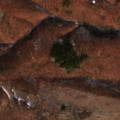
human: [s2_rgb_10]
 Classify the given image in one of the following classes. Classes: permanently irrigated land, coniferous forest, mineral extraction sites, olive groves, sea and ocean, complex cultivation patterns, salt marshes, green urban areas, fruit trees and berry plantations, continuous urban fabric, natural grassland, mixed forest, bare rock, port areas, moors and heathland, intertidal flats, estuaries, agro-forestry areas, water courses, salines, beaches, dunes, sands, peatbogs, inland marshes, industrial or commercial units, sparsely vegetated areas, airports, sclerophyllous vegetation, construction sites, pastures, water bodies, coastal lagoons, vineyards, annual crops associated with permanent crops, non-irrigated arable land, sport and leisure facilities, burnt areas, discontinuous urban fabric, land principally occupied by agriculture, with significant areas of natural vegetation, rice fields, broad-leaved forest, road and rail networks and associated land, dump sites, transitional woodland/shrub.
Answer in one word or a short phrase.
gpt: non-irrigated arable land, complex cultivation patterns, broad-leaved forest, transitional woodland/shrub